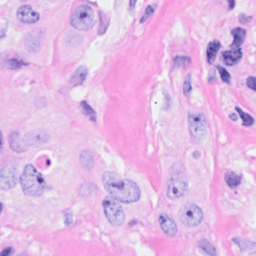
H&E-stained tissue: Breast